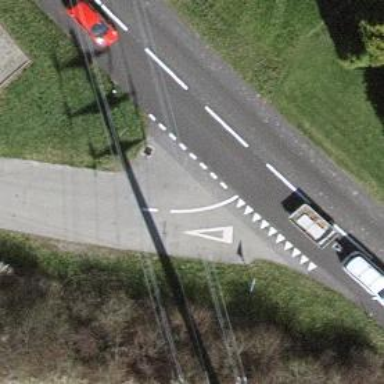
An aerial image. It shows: Road with "give way" sign.